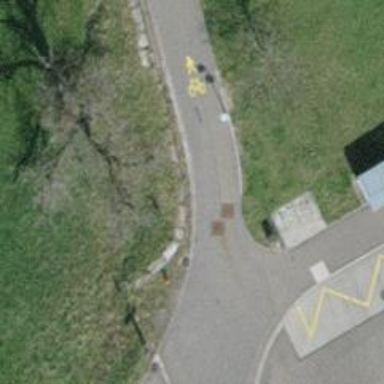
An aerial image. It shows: Bollard.